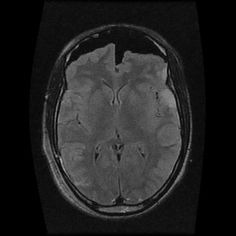
Label: notumor